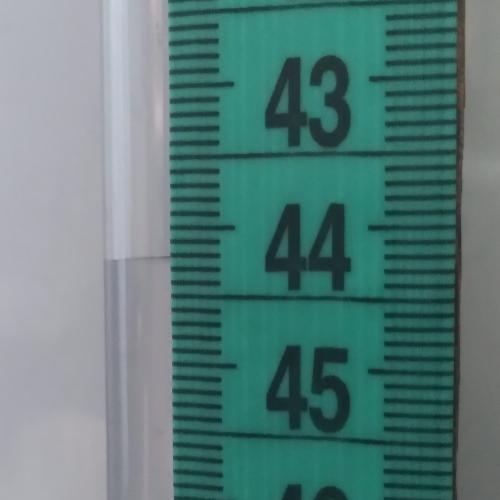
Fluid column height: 44.2 cm